Question: I have textfield in detail band. It has stretch with overflow checked. Problem is, when I display large text inside field, it looks different in internal and pdf preview.
In the image, on the left is column displayed in internal studio preview, and on the right is in pdf.
I would like to have in pdf just like it's in internal preview, but I couldn't make it.
I get data from stored procedure, and before every '04' is '
' added in database. In internal preview, after each "ccc." text is moved in new line, but that's not the case in pdf. I don't have any style applied to textfield.

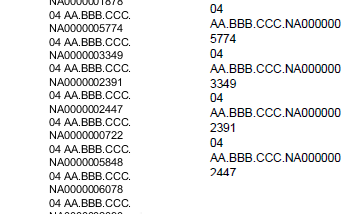
Answer: To answer myself, problem was solved when I changed linebreak policy. It looks like internal preview and pdf preview have different linebreak policy.
I went to tools->options, tab 'Export Options' -> pdf and then tab 'Other options' and checked 'Force linebreak policy', as in picture. After doing that, column in pdf and internal preview looks same.